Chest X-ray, PA view. Patient: 50 years old, sex M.
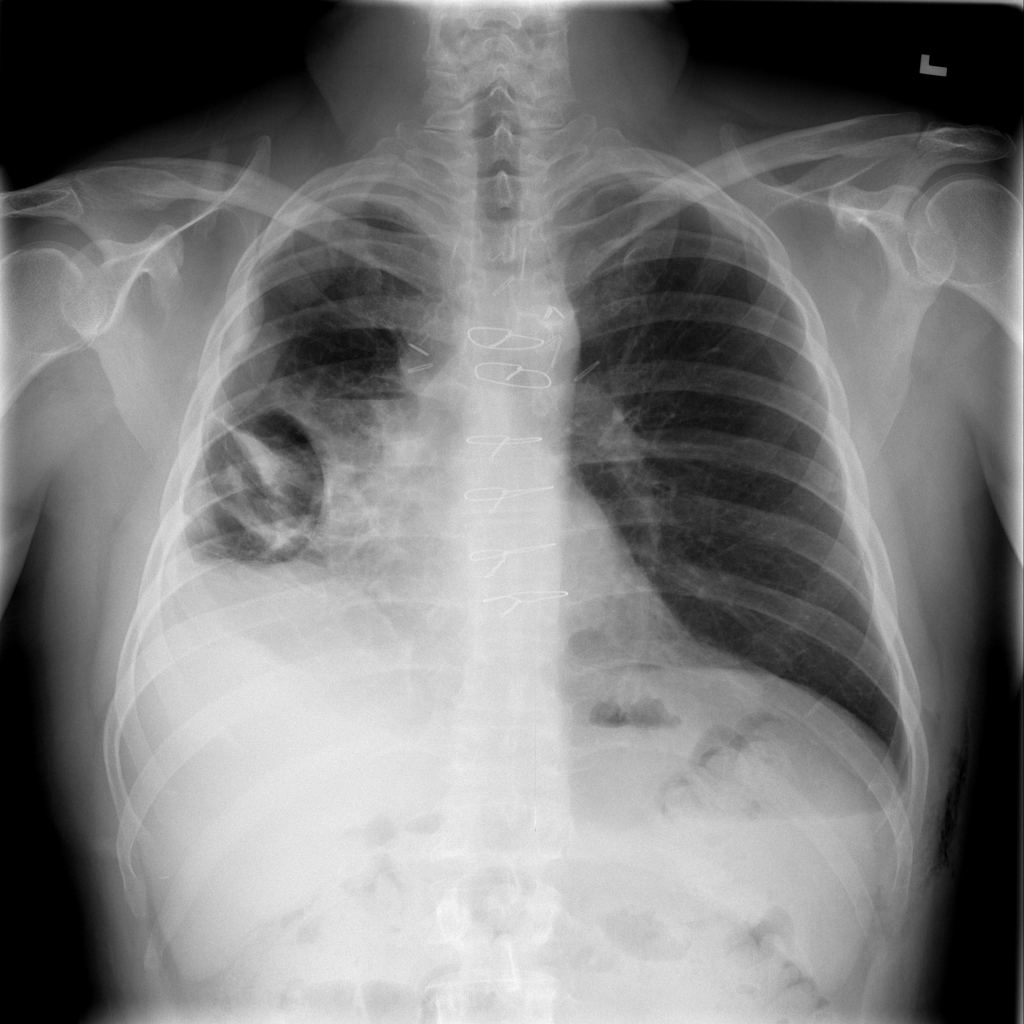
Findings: No Finding